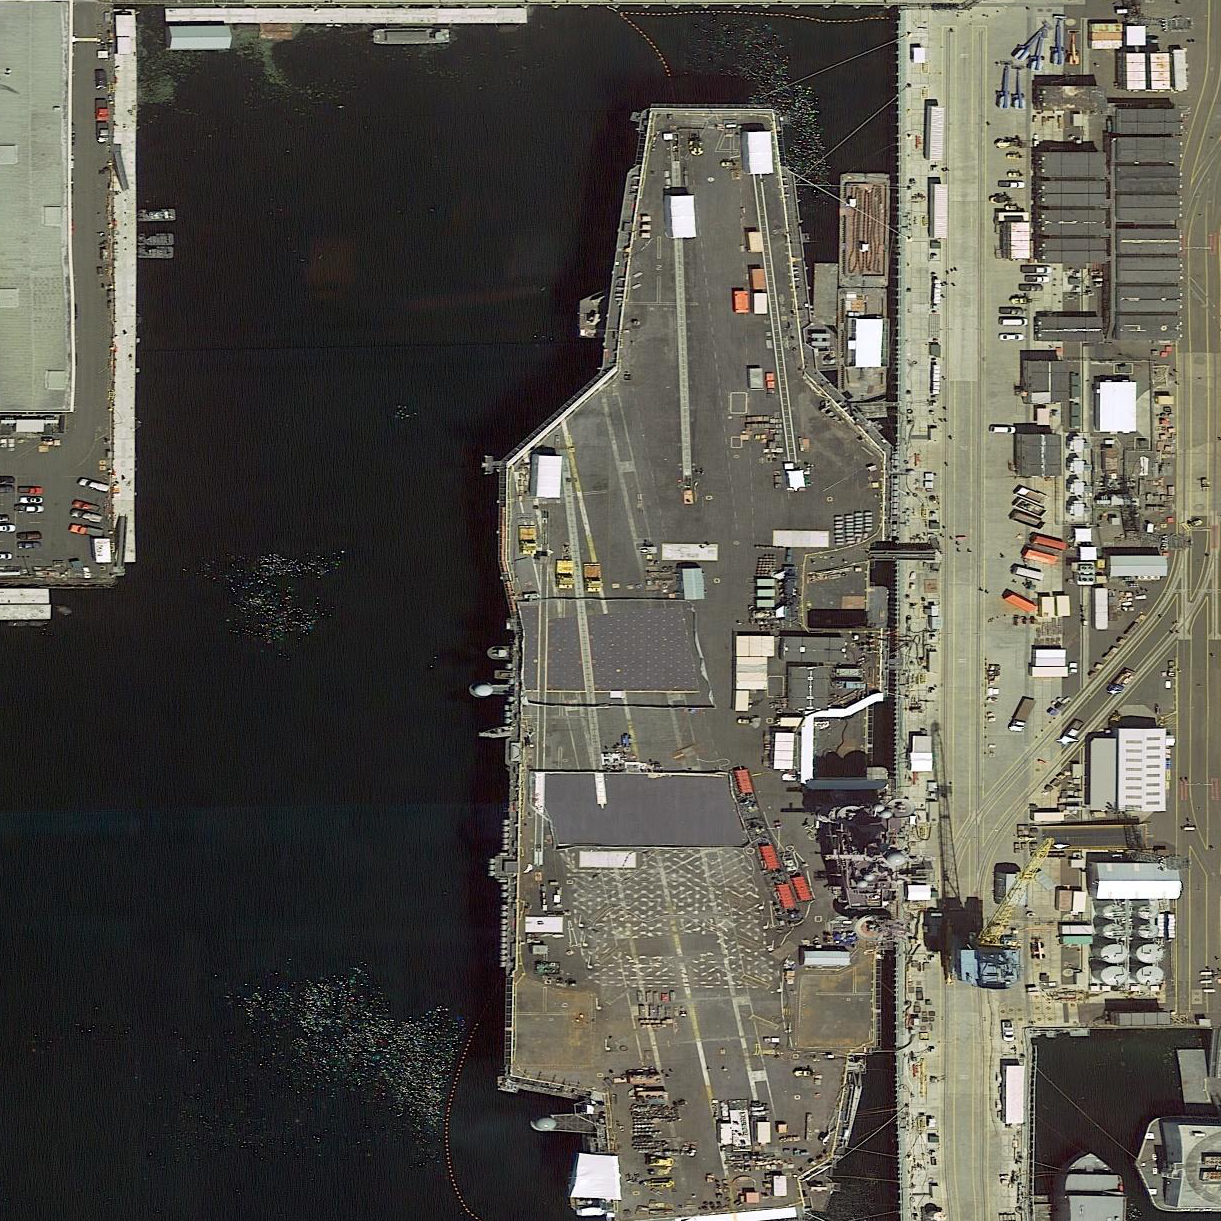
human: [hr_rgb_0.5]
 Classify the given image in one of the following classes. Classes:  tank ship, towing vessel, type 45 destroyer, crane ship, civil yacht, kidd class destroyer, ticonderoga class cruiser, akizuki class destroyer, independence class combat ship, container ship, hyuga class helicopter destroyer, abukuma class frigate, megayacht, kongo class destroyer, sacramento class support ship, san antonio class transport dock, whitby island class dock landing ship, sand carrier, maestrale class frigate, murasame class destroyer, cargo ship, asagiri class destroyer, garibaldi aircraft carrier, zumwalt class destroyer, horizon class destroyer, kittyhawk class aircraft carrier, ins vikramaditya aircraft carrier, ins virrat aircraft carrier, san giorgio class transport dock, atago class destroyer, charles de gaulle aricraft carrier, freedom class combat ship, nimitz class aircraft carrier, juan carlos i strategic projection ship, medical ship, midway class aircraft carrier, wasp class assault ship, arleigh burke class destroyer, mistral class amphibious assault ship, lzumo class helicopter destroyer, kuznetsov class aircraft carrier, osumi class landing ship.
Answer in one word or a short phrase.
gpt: Nimitz class aircraft carrier